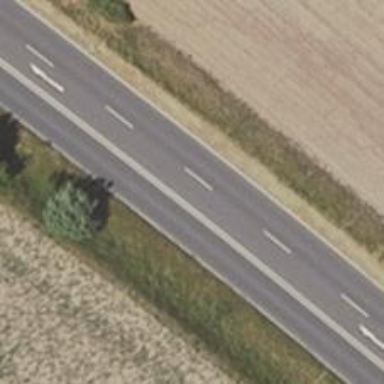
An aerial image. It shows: Asphalt motorroad with trunk classification.